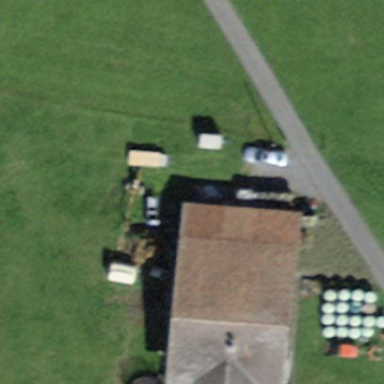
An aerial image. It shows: Farm building.